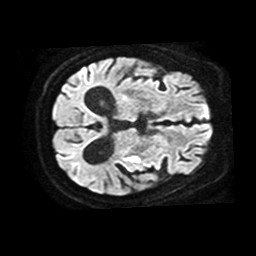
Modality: TRACE
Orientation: axial
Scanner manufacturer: philips
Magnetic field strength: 1.5 T
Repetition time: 3.368 s
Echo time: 0.09255 s